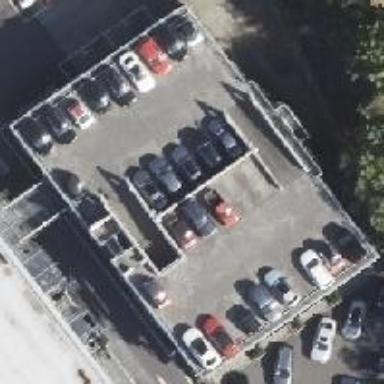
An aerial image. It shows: Parking building.